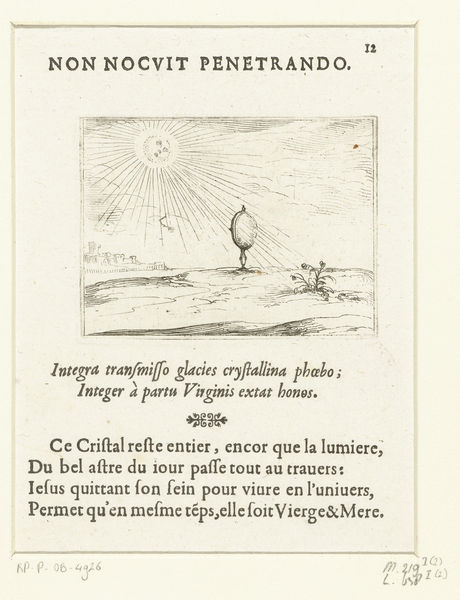
Titel: Zonnestralen schijnen door een glas
Künstler: Jacques Callot
Standort: Amsterdam
Institution: Rijksmuseum
Schlagwörter: baum, himmel, weiß, landschaft, stadt, blume, gras, wiese, gesicht, rahmen, spiegel, erde, feld, sonne, schrift, graphik, französisch, white, black, face, old, mirror, picture, print, floor, plant, buch, strahlen, druck, stich, seite, text, flower, cloud, clouds, greek, sky, tree, field, hill, landscape, nature, water, waves, horizon, sun, grass, light, exterior, lupe, paper, kupferstich, gaze, graphic, illustration, french, glass, writing, letters, letter, love, sunlight, sunshine, leaves, latein, buildings, crystal, shine, pencil, english, book, paint, desert, page, latin, beams, egg, non, words, hate, image, manuscript, skyline, printing, glow, pflanze, 12, science, optics, number, watere, font, language, rays, word, poem, alphabet, pamphlet, ce, vintage, write, que, lens, whire, prism, reflect, reflecting, drawking, c, scientific, refraction, la, penetrando, virginis, cristal, non nocvit penetrando, integer, bookk, signatue, nocvit, prisim, nocuit, chapter, integra, magnifying glass, magnifying, scienctific, transmission, sunbeams, kljfdzg, 219, non nocvit, blacke, magnify, non nocuit penetrando, nocivit, criftal, refte, reste, entier, enco, lumiere, du bel aftre, aste, vierge, mere, perme, crystallina